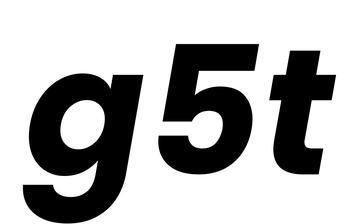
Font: Poppins-BoldItalic